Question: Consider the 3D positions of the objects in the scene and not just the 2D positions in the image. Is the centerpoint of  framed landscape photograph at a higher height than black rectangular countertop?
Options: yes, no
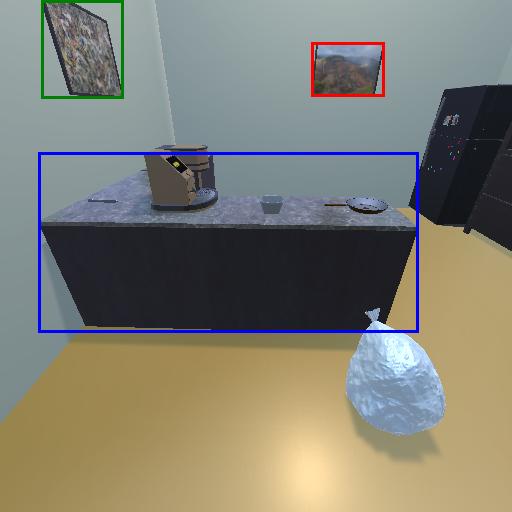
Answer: yes